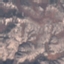
Label: HerbaceousVegetation